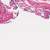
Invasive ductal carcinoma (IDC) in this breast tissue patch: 0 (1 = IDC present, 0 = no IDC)